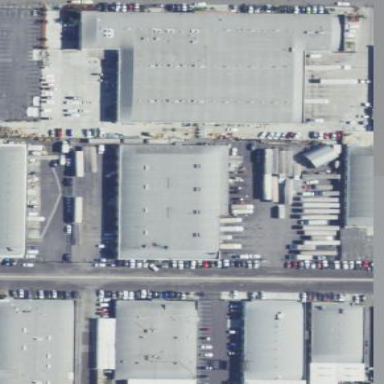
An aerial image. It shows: Industrial building.